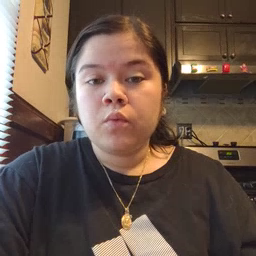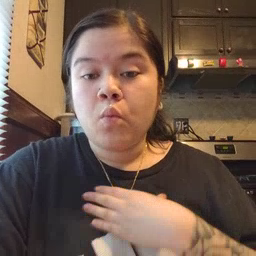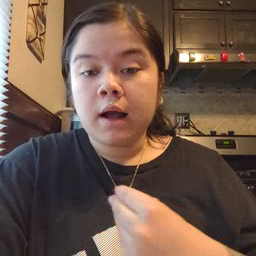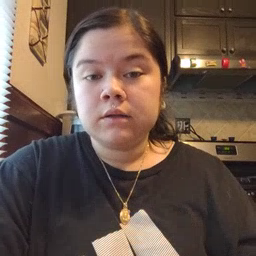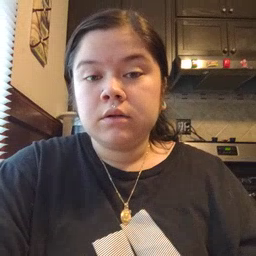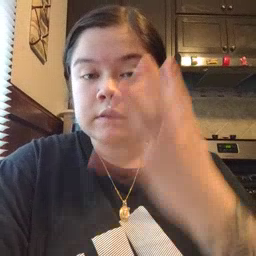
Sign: white